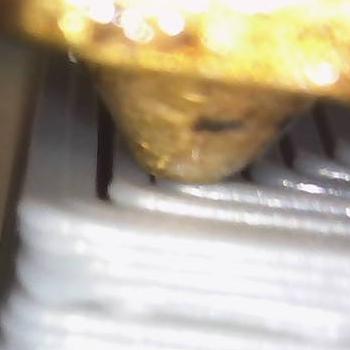
Flow rate: 112%